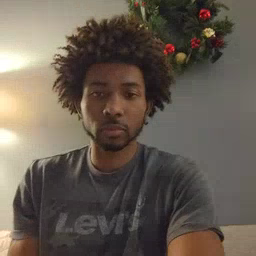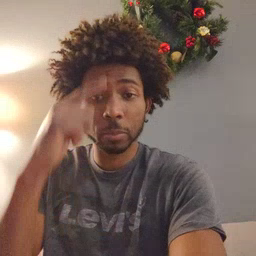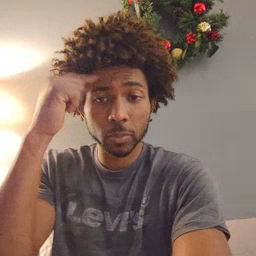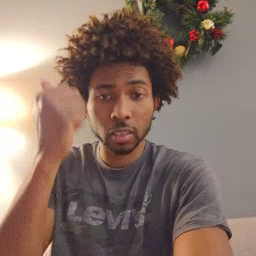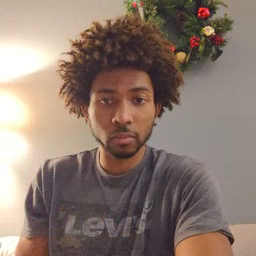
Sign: because